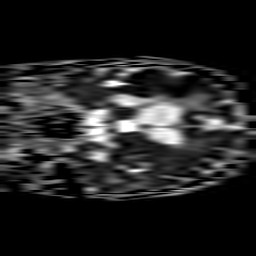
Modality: ADC
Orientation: coronal
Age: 78
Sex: female
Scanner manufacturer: philips
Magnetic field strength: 3 T
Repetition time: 3.076 s
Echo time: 0.076 s